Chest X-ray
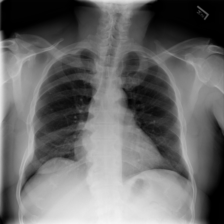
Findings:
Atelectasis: negative
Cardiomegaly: negative
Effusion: negative
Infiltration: negative
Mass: negative
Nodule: negative
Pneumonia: negative
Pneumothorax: negative
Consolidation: negative
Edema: negative
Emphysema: negative
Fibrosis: negative
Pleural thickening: negative
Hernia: negative